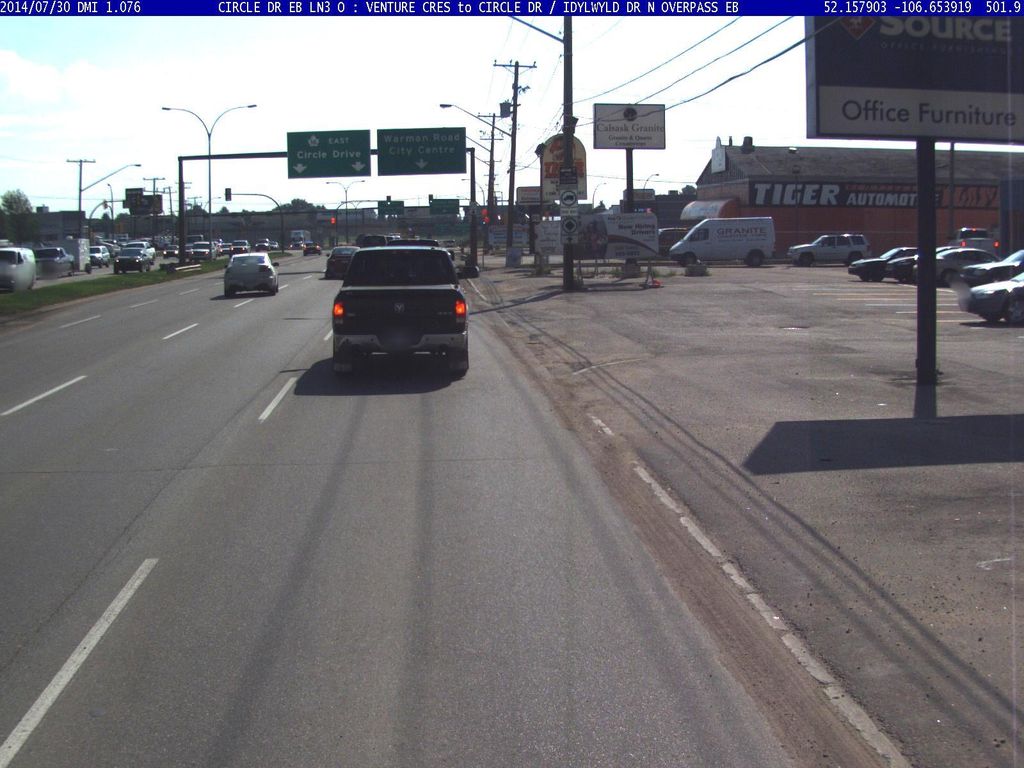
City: saskatoon